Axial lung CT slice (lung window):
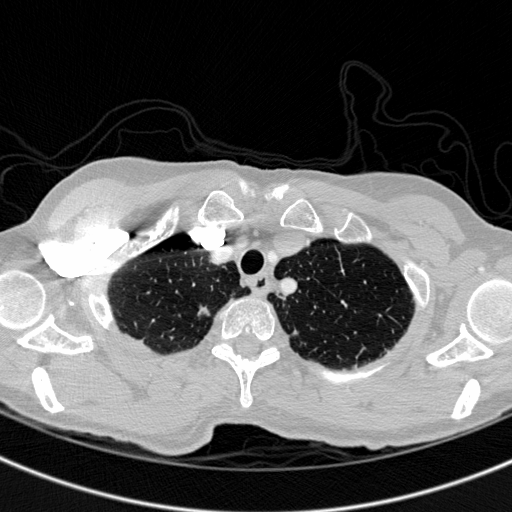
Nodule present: no